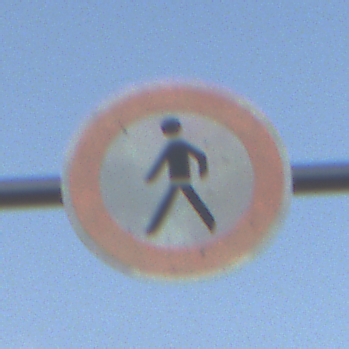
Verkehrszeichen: VerbotFussgaenger
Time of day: SunriseSunset
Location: Outdoor (Nature)
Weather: PartlyCloudy
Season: NotSpecified
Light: Natural